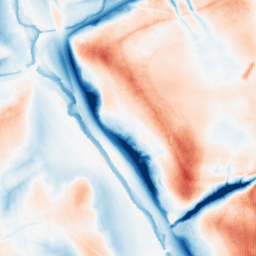
Category: classical
Decomposition family: gaussian_anisotropic
Decomposition parameters: sigma_x: 20
sigma_y: 10
Upsampling method: fft_zeropad
Upsampling parameters: scale: 8
Upsampling scale: 8